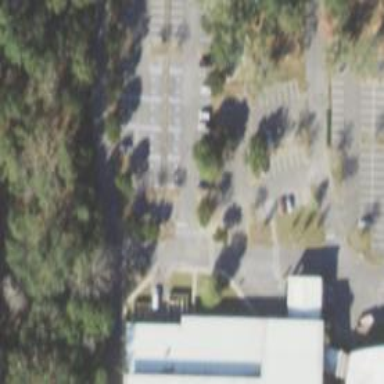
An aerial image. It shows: Parking space is available.